Question: I've edited a simple Gulp pipeline (that i've tested and works outside the IDE) and i'm now trying to include it into PHPStorm Project in order to achieve a better css workflow in a real project.
This is the script, (it's a simple css optimization pipeline):
'''
var gulp = require('gulp'),
sass = require('gulp-ruby-sass'),
autoprefixer = require('gulp-autoprefixer'),
minifycss = require('gulp-minify-css'),
jshint = require('gulp-jshint'),
uglify = require('gulp-uglify'),
imagemin = require('gulp-imagemin'),
rename = require('gulp-rename'),
concat = require('gulp-concat'),
notify = require('gulp-notify'),
cache = require('gulp-cache'),
livereload = require('gulp-livereload'),
del = require('del');
// Styles
gulp.task('styles', function() {
return sass('../scss/base.scss', { style: 'expanded' })
.pipe(autoprefixer('> 1%, last 2 versions, Firefox ESR, Opera 12.1'))
.pipe(minifycss())
.pipe(gulp.dest('../css'))
.pipe(notify({ message: 'Styles task complete' }));
});
// Clean
gulp.task('clean', function(cb) {
del(['css/base.css'], cb)
});
// Default task
gulp.task('default', ['clean'], function() {
gulp.start('styles');
});
'''
The annoying problem i cannot solve is related to the module sass that is the missing a proper ruby environment initialization, needed in order to run the command.
'sass = require('gulp-ruby-sass')' ->
'sass' not recognized as an internal or external command.

As i said before, I managed to run this gulp script using an external shell link from the ruby installer:
Start Command Prompt with Ruby
'''
C:\Windows\System32\cmd.exe /E:ON /K C:\Ruby21in\setrbvars.bat
'''
Do you have any clue on how to run gulp scripts that needs ruby inside PhpStorm?
Thanks in advance,
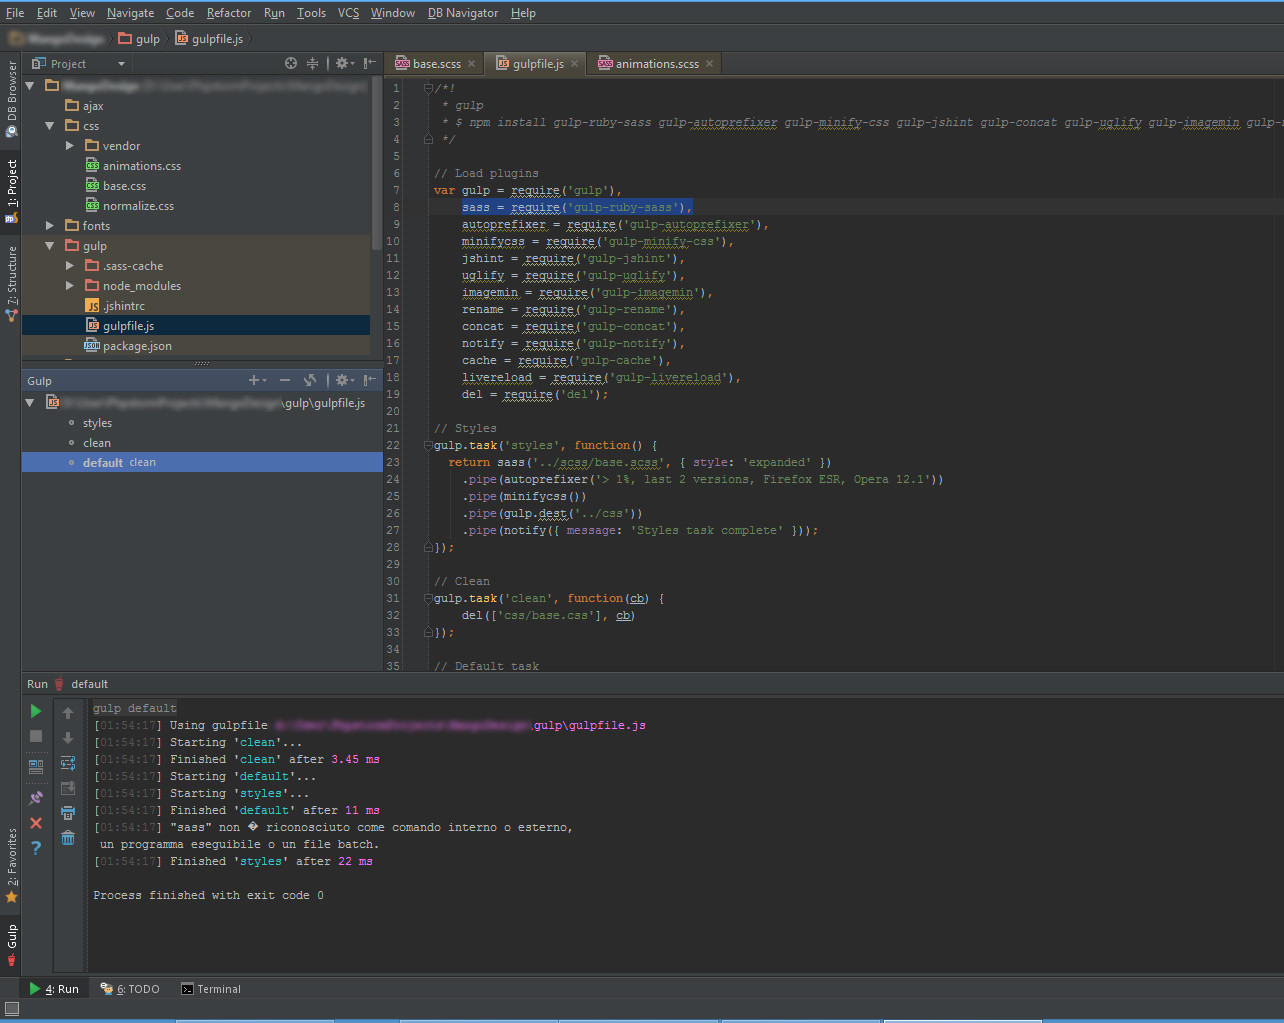
Answer: Please make sure that Ruby is in your system PATH - in Control Panel, go to System properties, Advanced, press 'Environment variables', in System variables section select PATH and append 'C:\Ruby21in' to it. Make sure to restart PHPStorm after changing PATH